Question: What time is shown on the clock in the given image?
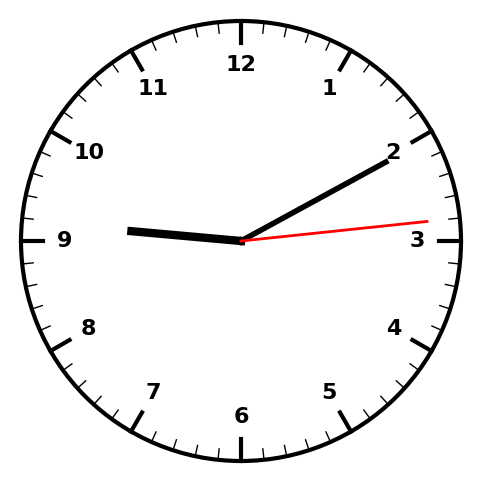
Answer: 09:10:14